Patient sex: M
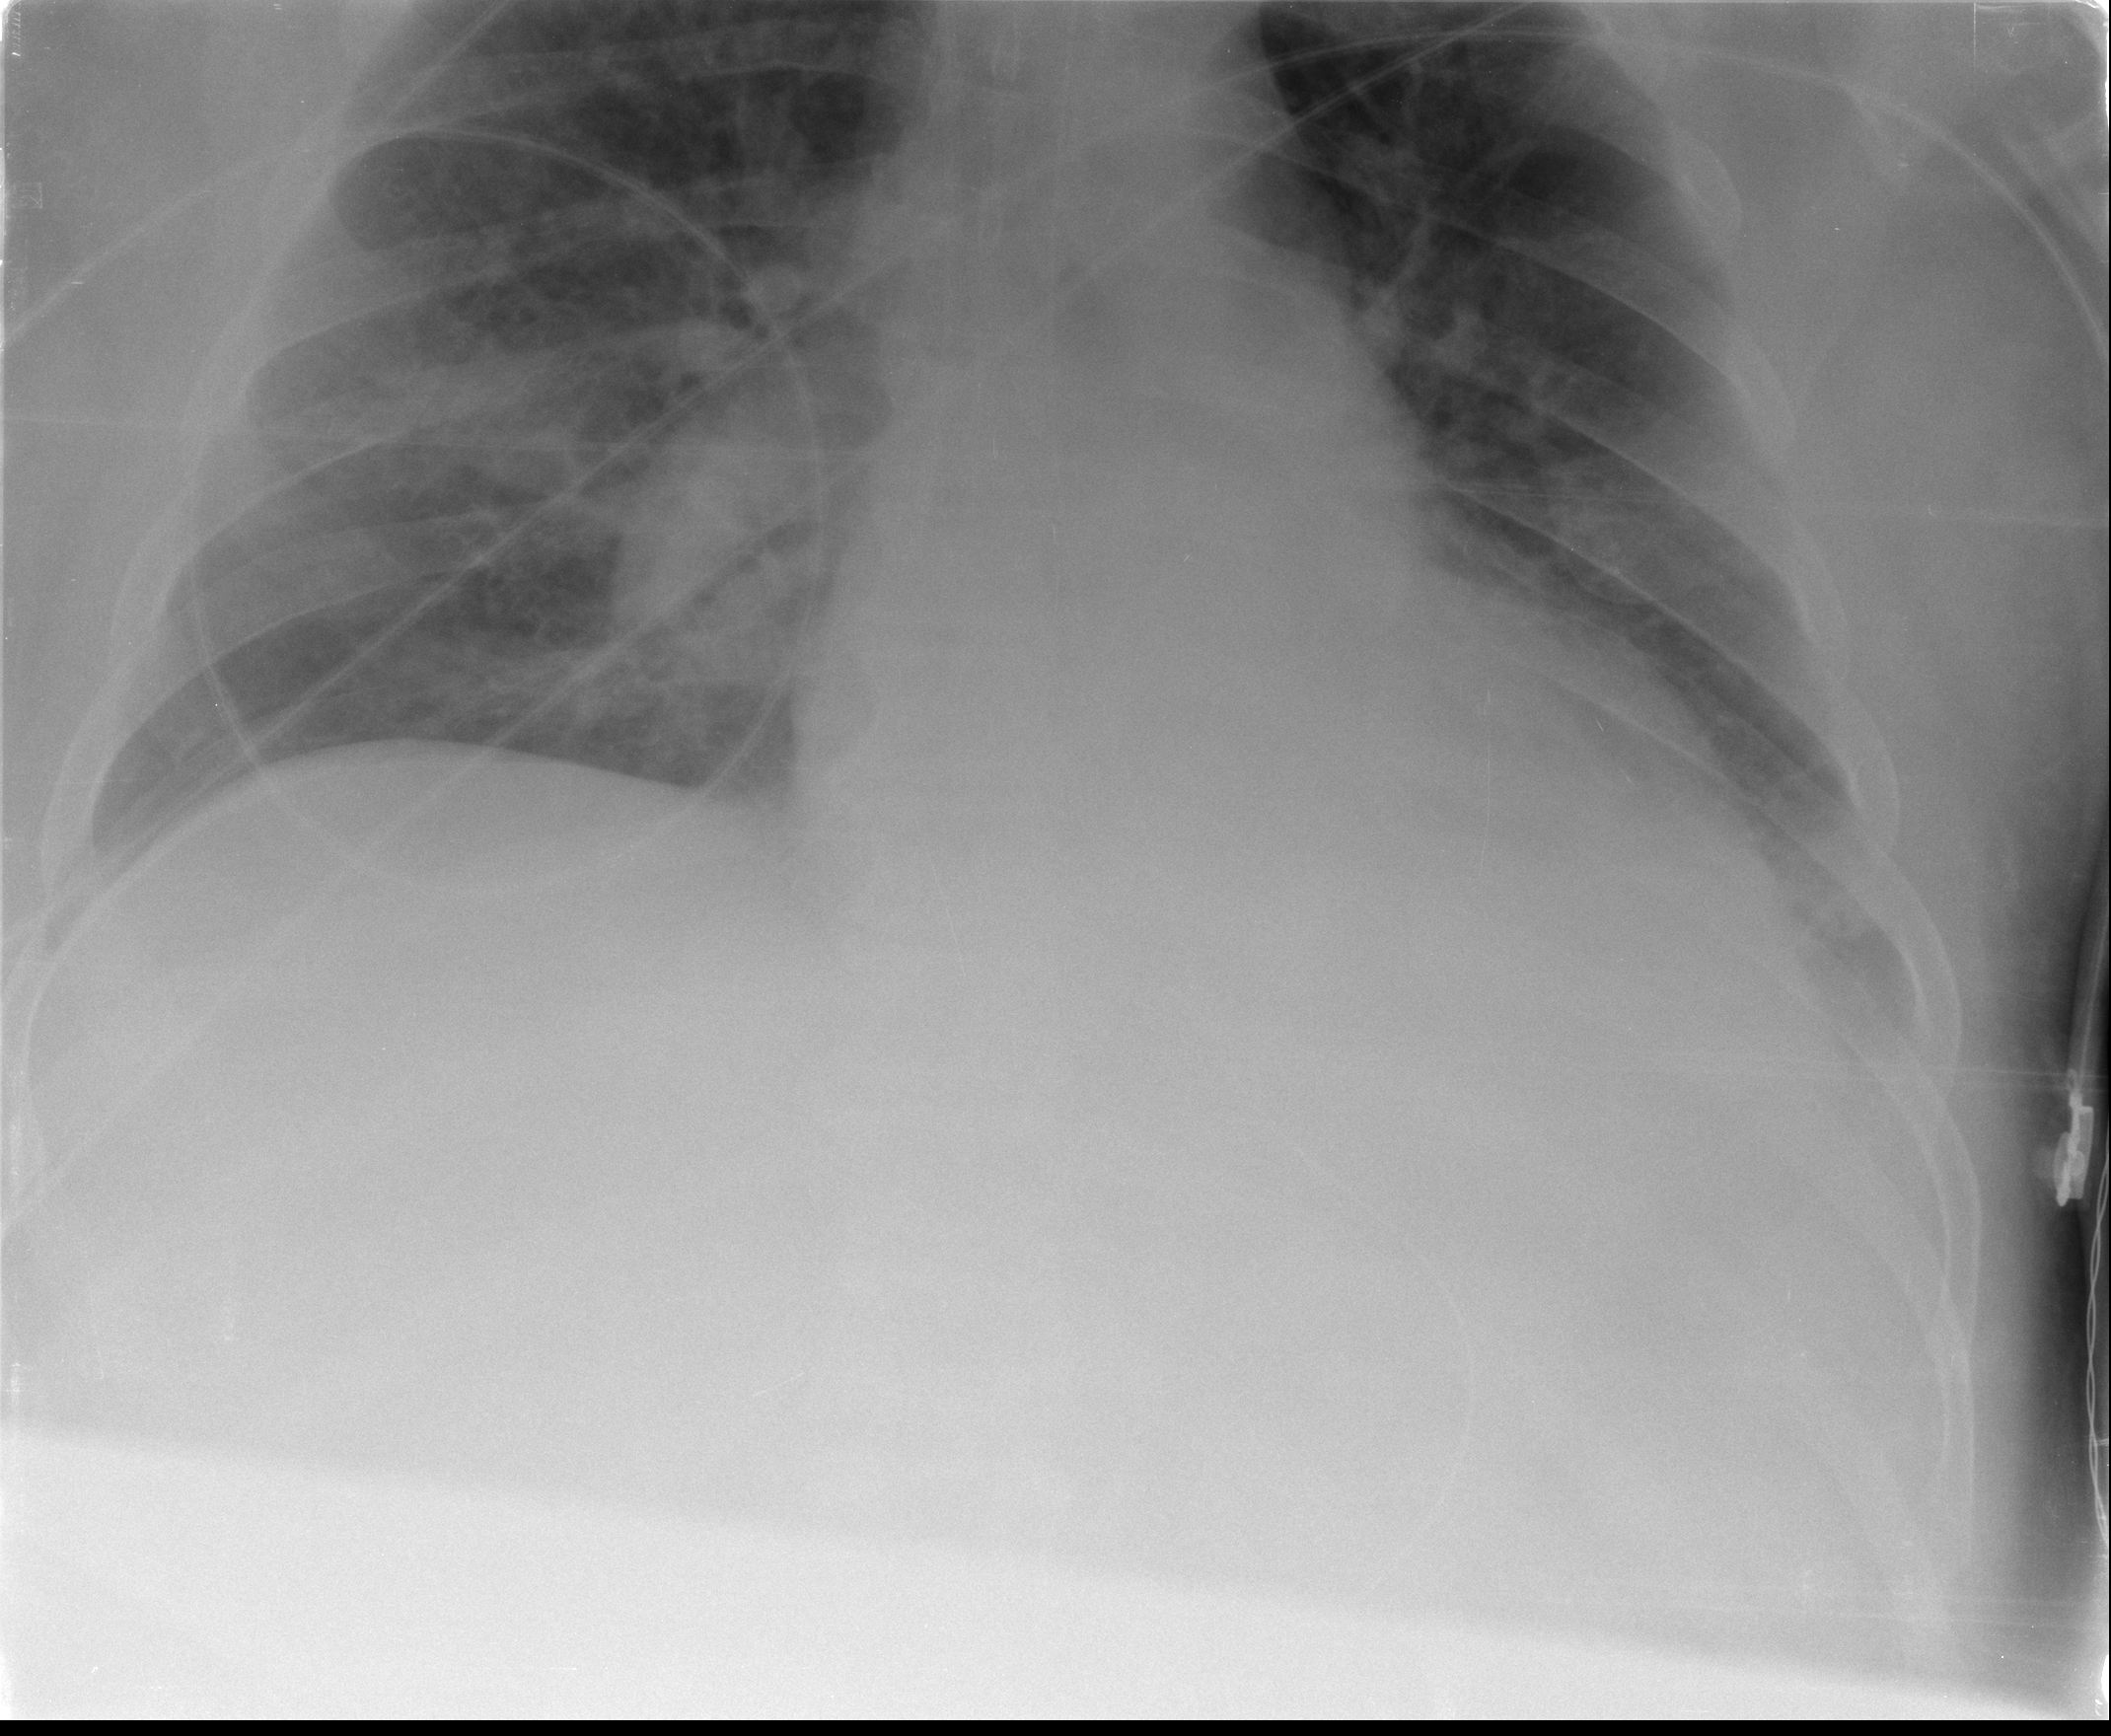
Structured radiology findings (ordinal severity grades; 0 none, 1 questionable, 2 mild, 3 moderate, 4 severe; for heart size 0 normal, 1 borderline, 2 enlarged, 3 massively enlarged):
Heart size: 1
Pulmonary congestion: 2
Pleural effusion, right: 3
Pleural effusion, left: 2
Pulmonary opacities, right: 2
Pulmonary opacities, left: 1
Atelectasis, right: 2
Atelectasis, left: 2